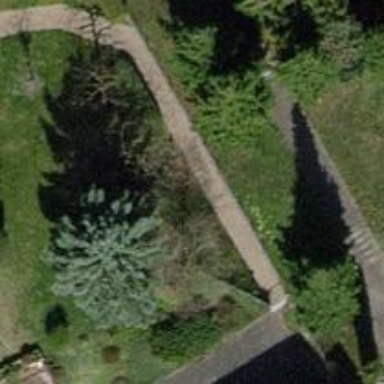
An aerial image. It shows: Set of steps on the road.